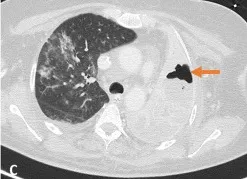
Chest computed tomography performed 17 days after hospitalization. Mid-lung. Continue to demonstrate heterogeneously enhancing left lung consolidation (asterisks) and increasing abscesses (arrows).
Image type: radiology (ct)